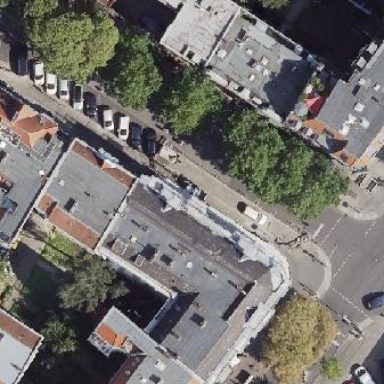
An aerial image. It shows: Street-side parking area.